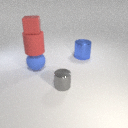
small red rubber cube above large red rubber cylinder